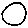
Label: circle